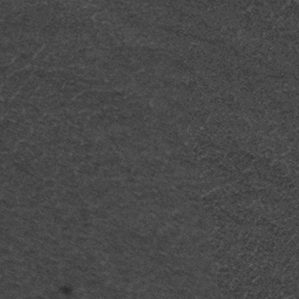
Label: frost